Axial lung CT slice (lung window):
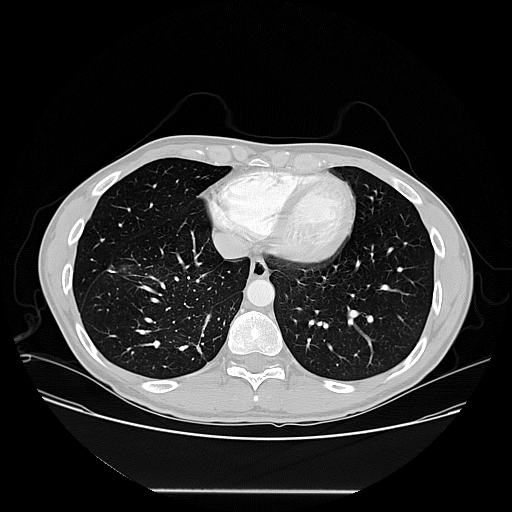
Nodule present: no